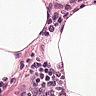
Metastatic tissue present: no